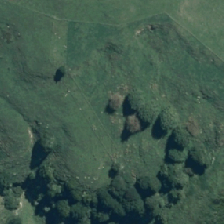
Land cover: manuka_kanuka